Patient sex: M
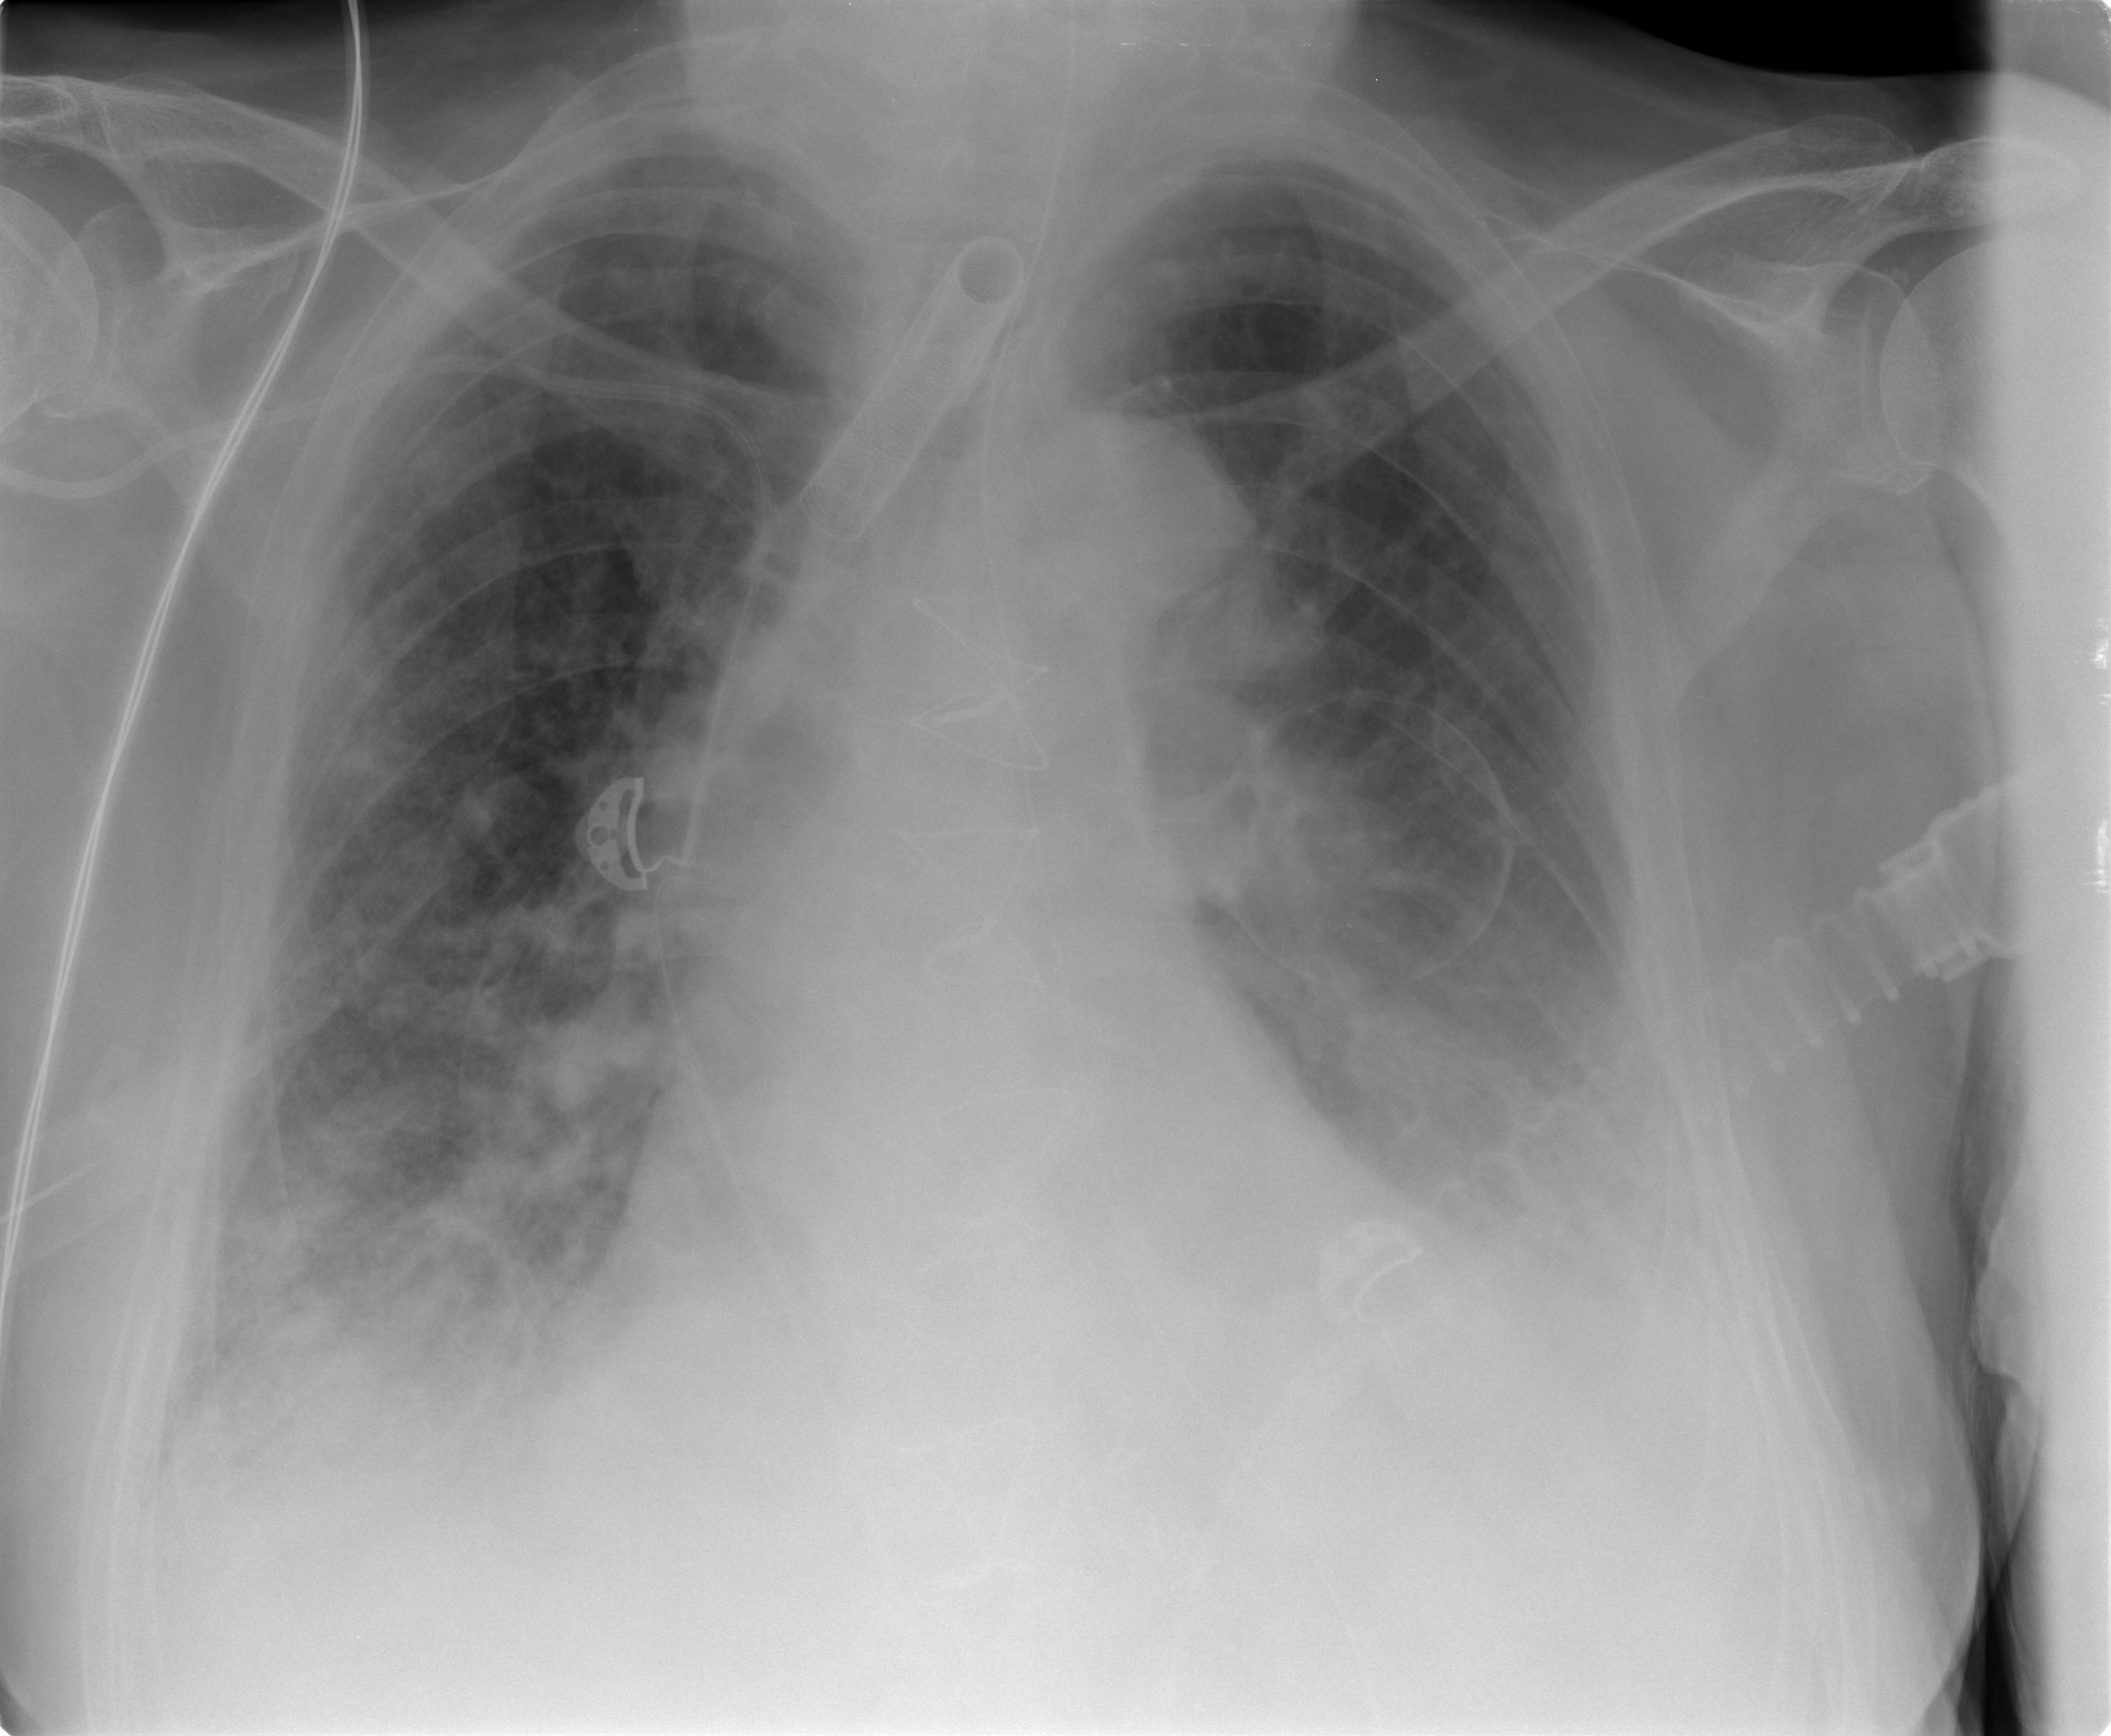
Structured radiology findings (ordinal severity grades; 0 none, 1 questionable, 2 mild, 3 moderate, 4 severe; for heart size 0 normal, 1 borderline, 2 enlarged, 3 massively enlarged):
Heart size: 2
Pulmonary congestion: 2
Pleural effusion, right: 2
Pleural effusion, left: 2
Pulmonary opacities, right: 3
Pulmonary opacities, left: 3
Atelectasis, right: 3
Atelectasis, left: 3